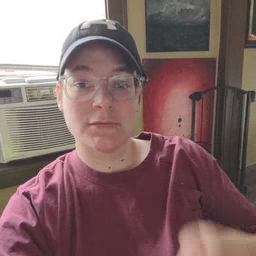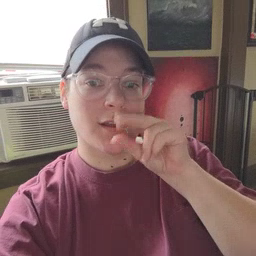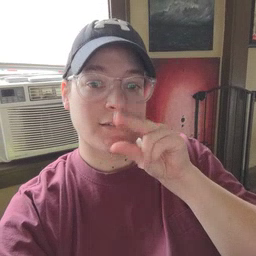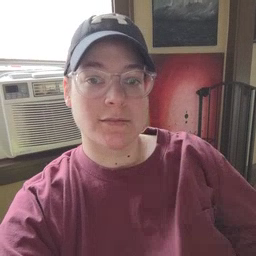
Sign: duck